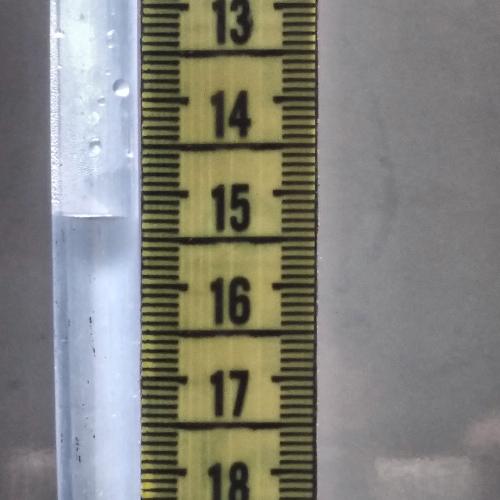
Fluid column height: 15.3 cm